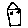
Label: house